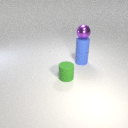
small blue rubber cylinder below small purple metal sphere